This time-frequency spectrogram was computed from a bearing vibration snapshot; brighter regions carry more energy. Diagnose the bearing from this image, choosing from: normal, inner_race, outer_race, ball.
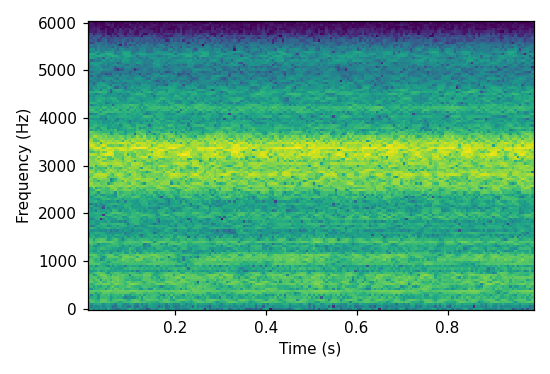
Answer: ball